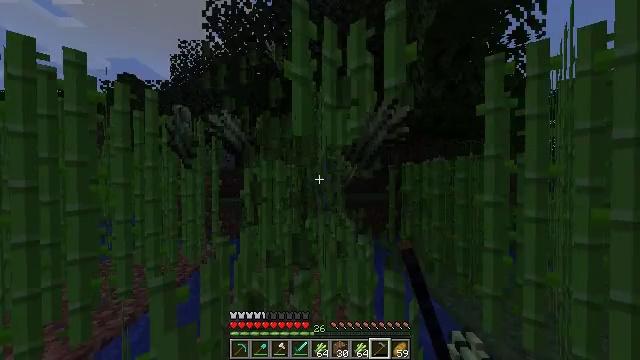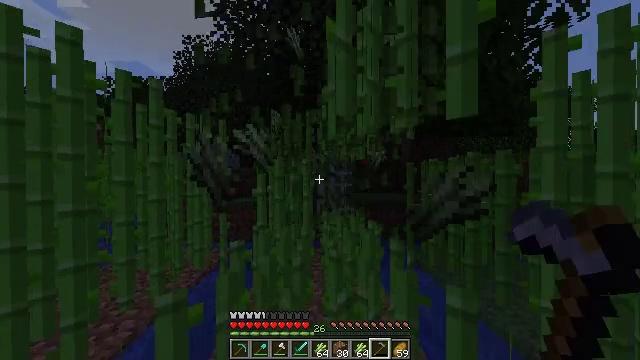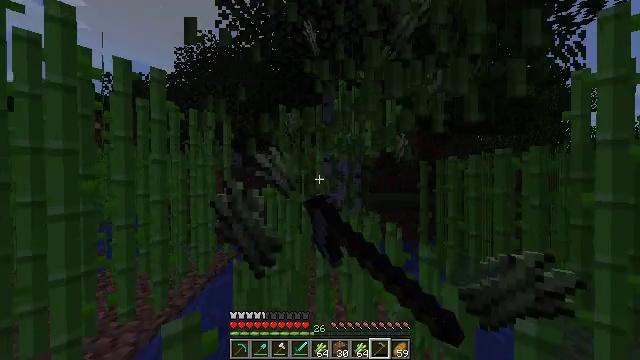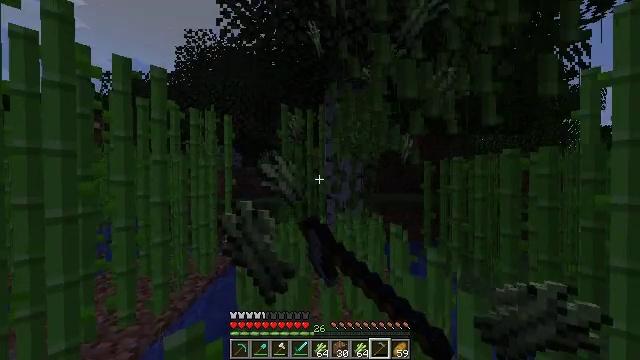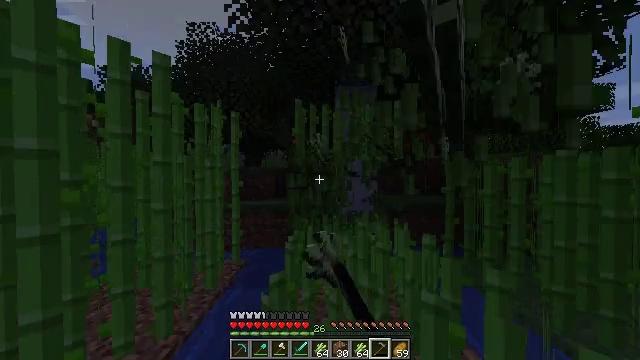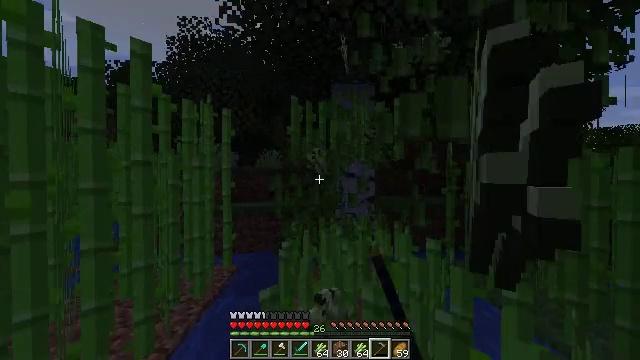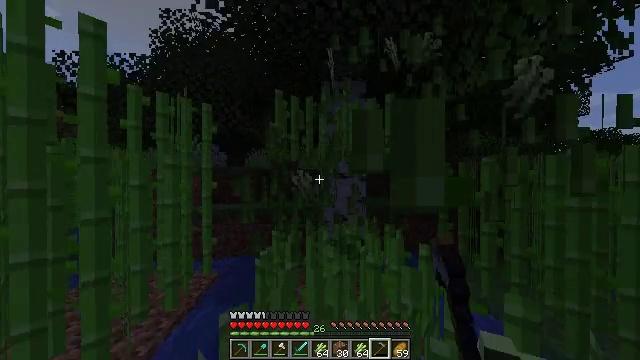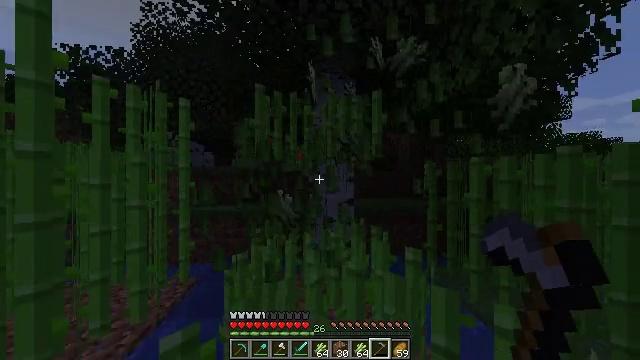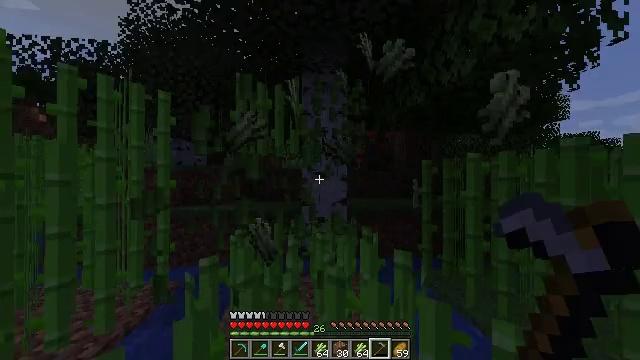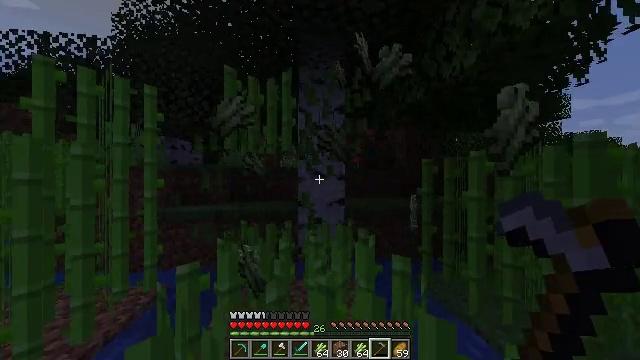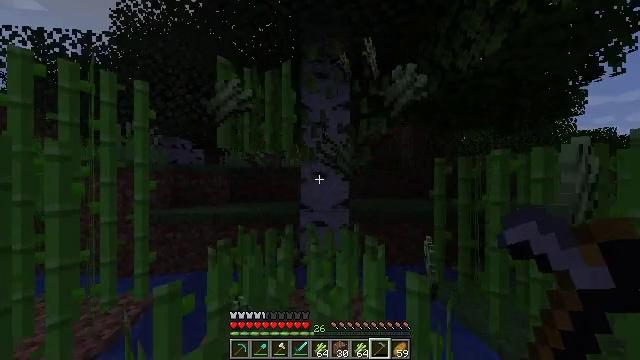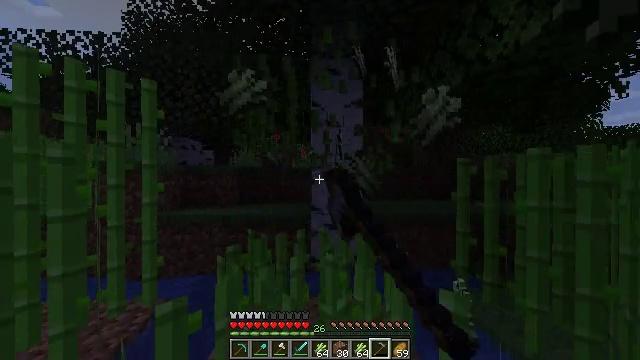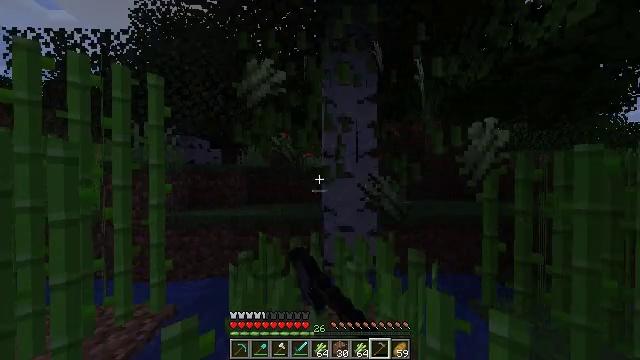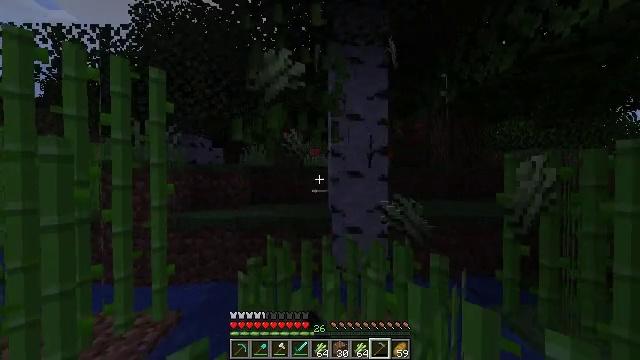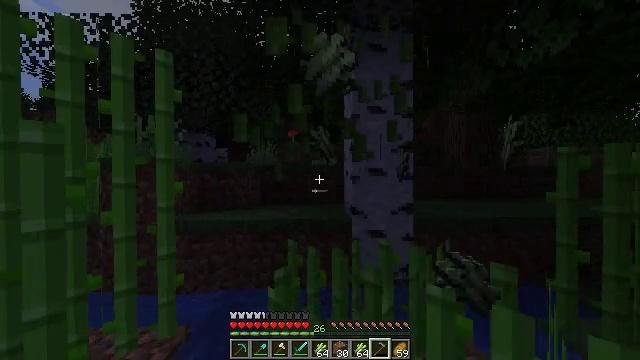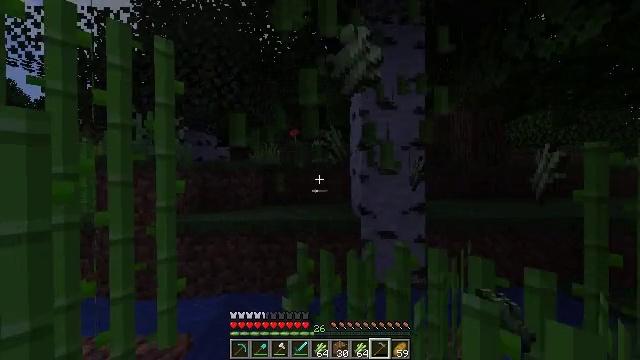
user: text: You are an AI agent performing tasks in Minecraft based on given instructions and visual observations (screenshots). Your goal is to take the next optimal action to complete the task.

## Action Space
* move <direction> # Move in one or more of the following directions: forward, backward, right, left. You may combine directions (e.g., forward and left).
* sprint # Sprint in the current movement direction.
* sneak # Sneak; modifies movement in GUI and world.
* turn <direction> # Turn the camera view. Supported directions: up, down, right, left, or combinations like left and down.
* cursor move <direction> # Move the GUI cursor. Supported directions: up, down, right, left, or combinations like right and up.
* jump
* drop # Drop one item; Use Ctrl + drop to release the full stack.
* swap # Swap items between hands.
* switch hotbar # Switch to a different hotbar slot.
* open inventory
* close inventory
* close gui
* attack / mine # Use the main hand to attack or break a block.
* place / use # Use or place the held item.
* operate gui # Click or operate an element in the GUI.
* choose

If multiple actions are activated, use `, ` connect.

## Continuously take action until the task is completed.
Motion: motion action
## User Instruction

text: Break the sugar cane.
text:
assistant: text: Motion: move forward and move left, sprint, attack / mine
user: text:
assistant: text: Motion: move forward and move left, sprint, attack / mine
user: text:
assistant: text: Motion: move forward and move left, sprint, attack / mine
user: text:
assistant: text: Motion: move forward and move left, sprint, attack / mine
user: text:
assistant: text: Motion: move forward and move right, sprint, turn right, attack / mine
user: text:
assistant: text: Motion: move forward and move right, sprint, turn right, attack / mine
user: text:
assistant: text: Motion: move forward and move right, sprint, turn right, attack / mine
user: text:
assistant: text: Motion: move forward and move right, sprint, attack / mine
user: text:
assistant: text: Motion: move forward and move right, sprint, attack / mine
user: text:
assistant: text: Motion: move forward and move left, sprint, turn left, attack / mine
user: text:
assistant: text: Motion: move forward and move left, sprint, turn left, attack / mine
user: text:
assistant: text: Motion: move forward and move left, sprint, turn left, attack / mine
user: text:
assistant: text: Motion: move forward and move left, sprint, attack / mine
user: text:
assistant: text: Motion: move forward and move left, sprint, attack / mine
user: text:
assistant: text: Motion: move forward, sprint, attack / mine
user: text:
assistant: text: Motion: move forward, sprint, turn right, attack / mine
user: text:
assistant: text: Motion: move forward, sprint, turn right, attack / mine
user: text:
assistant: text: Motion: move forward, sprint, turn right, attack / mine
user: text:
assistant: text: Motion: move forward, sprint, turn right
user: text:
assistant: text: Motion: move forward, sprint, turn right
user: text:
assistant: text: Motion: move forward and move right, sprint, turn right and down
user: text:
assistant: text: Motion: move forward and move right, sprint, turn right and down
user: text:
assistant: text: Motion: move forward and move right, sprint, turn right and down
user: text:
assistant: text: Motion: move forward, sprint, turn right and down
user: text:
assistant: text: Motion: move forward, sprint, turn right
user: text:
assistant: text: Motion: move forward, sprint, turn right
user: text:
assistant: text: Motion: move forward, sprint
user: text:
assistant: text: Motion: move forward, sprint
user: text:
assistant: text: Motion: move forward
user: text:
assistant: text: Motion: move forward and move left, turn left